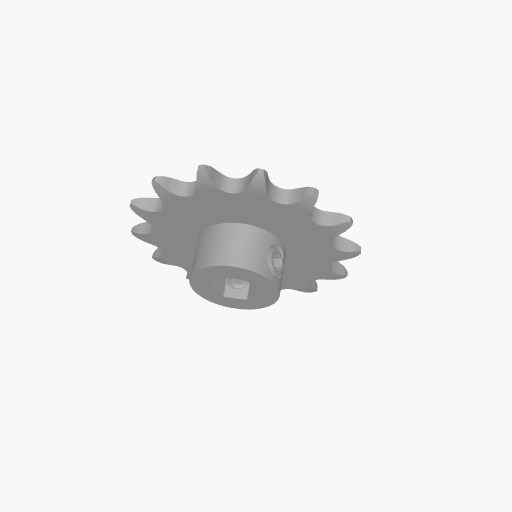
Part: SetScrewSprocket8RID14T